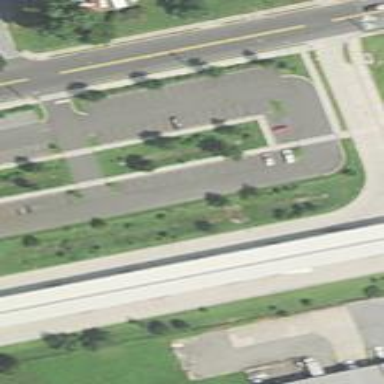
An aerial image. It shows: Parking aisle designated as service road.